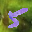
Label: 5